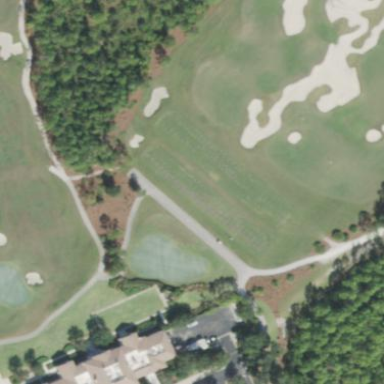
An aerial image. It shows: Grass area designated as golf tee.